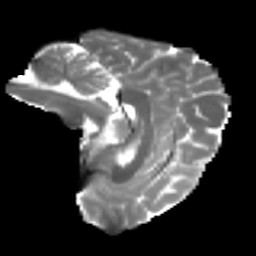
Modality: T2w
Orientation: sagittal
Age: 21
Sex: female
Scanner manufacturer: ge
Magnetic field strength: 3 T
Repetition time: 7.8 s
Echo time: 0.0607 s